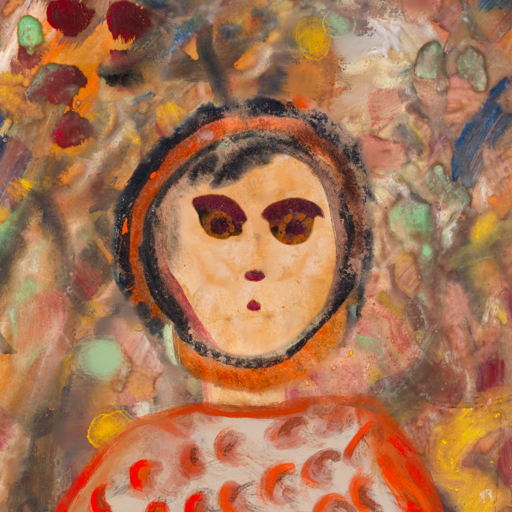
Background: Mother_And_Son_Mother, Head And Neck Front: Childish, Face Front: Doll, Bust: Rupkatha, Hair Front: Childish, Head Accessory: Blank, Second Necklace: Blank, Necklace: Blank, Baby: Blank